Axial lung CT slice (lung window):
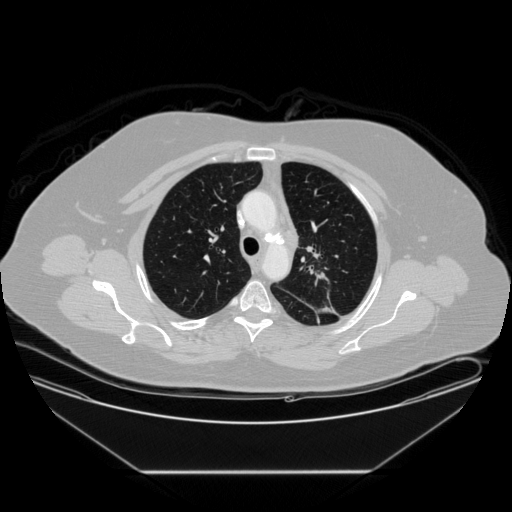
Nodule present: no